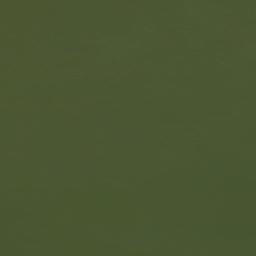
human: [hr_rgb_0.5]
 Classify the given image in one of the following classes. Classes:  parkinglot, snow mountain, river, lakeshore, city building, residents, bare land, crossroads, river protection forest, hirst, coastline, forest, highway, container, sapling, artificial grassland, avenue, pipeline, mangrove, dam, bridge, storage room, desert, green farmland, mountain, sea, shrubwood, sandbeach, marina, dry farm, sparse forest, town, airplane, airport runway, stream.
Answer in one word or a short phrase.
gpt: sea